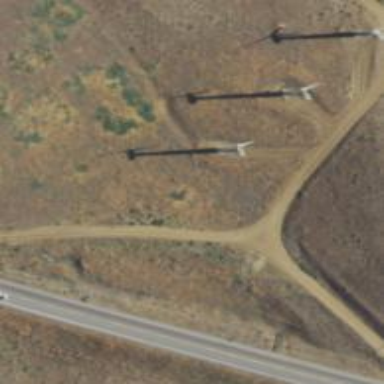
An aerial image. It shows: Wind turbine generating power.